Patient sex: M
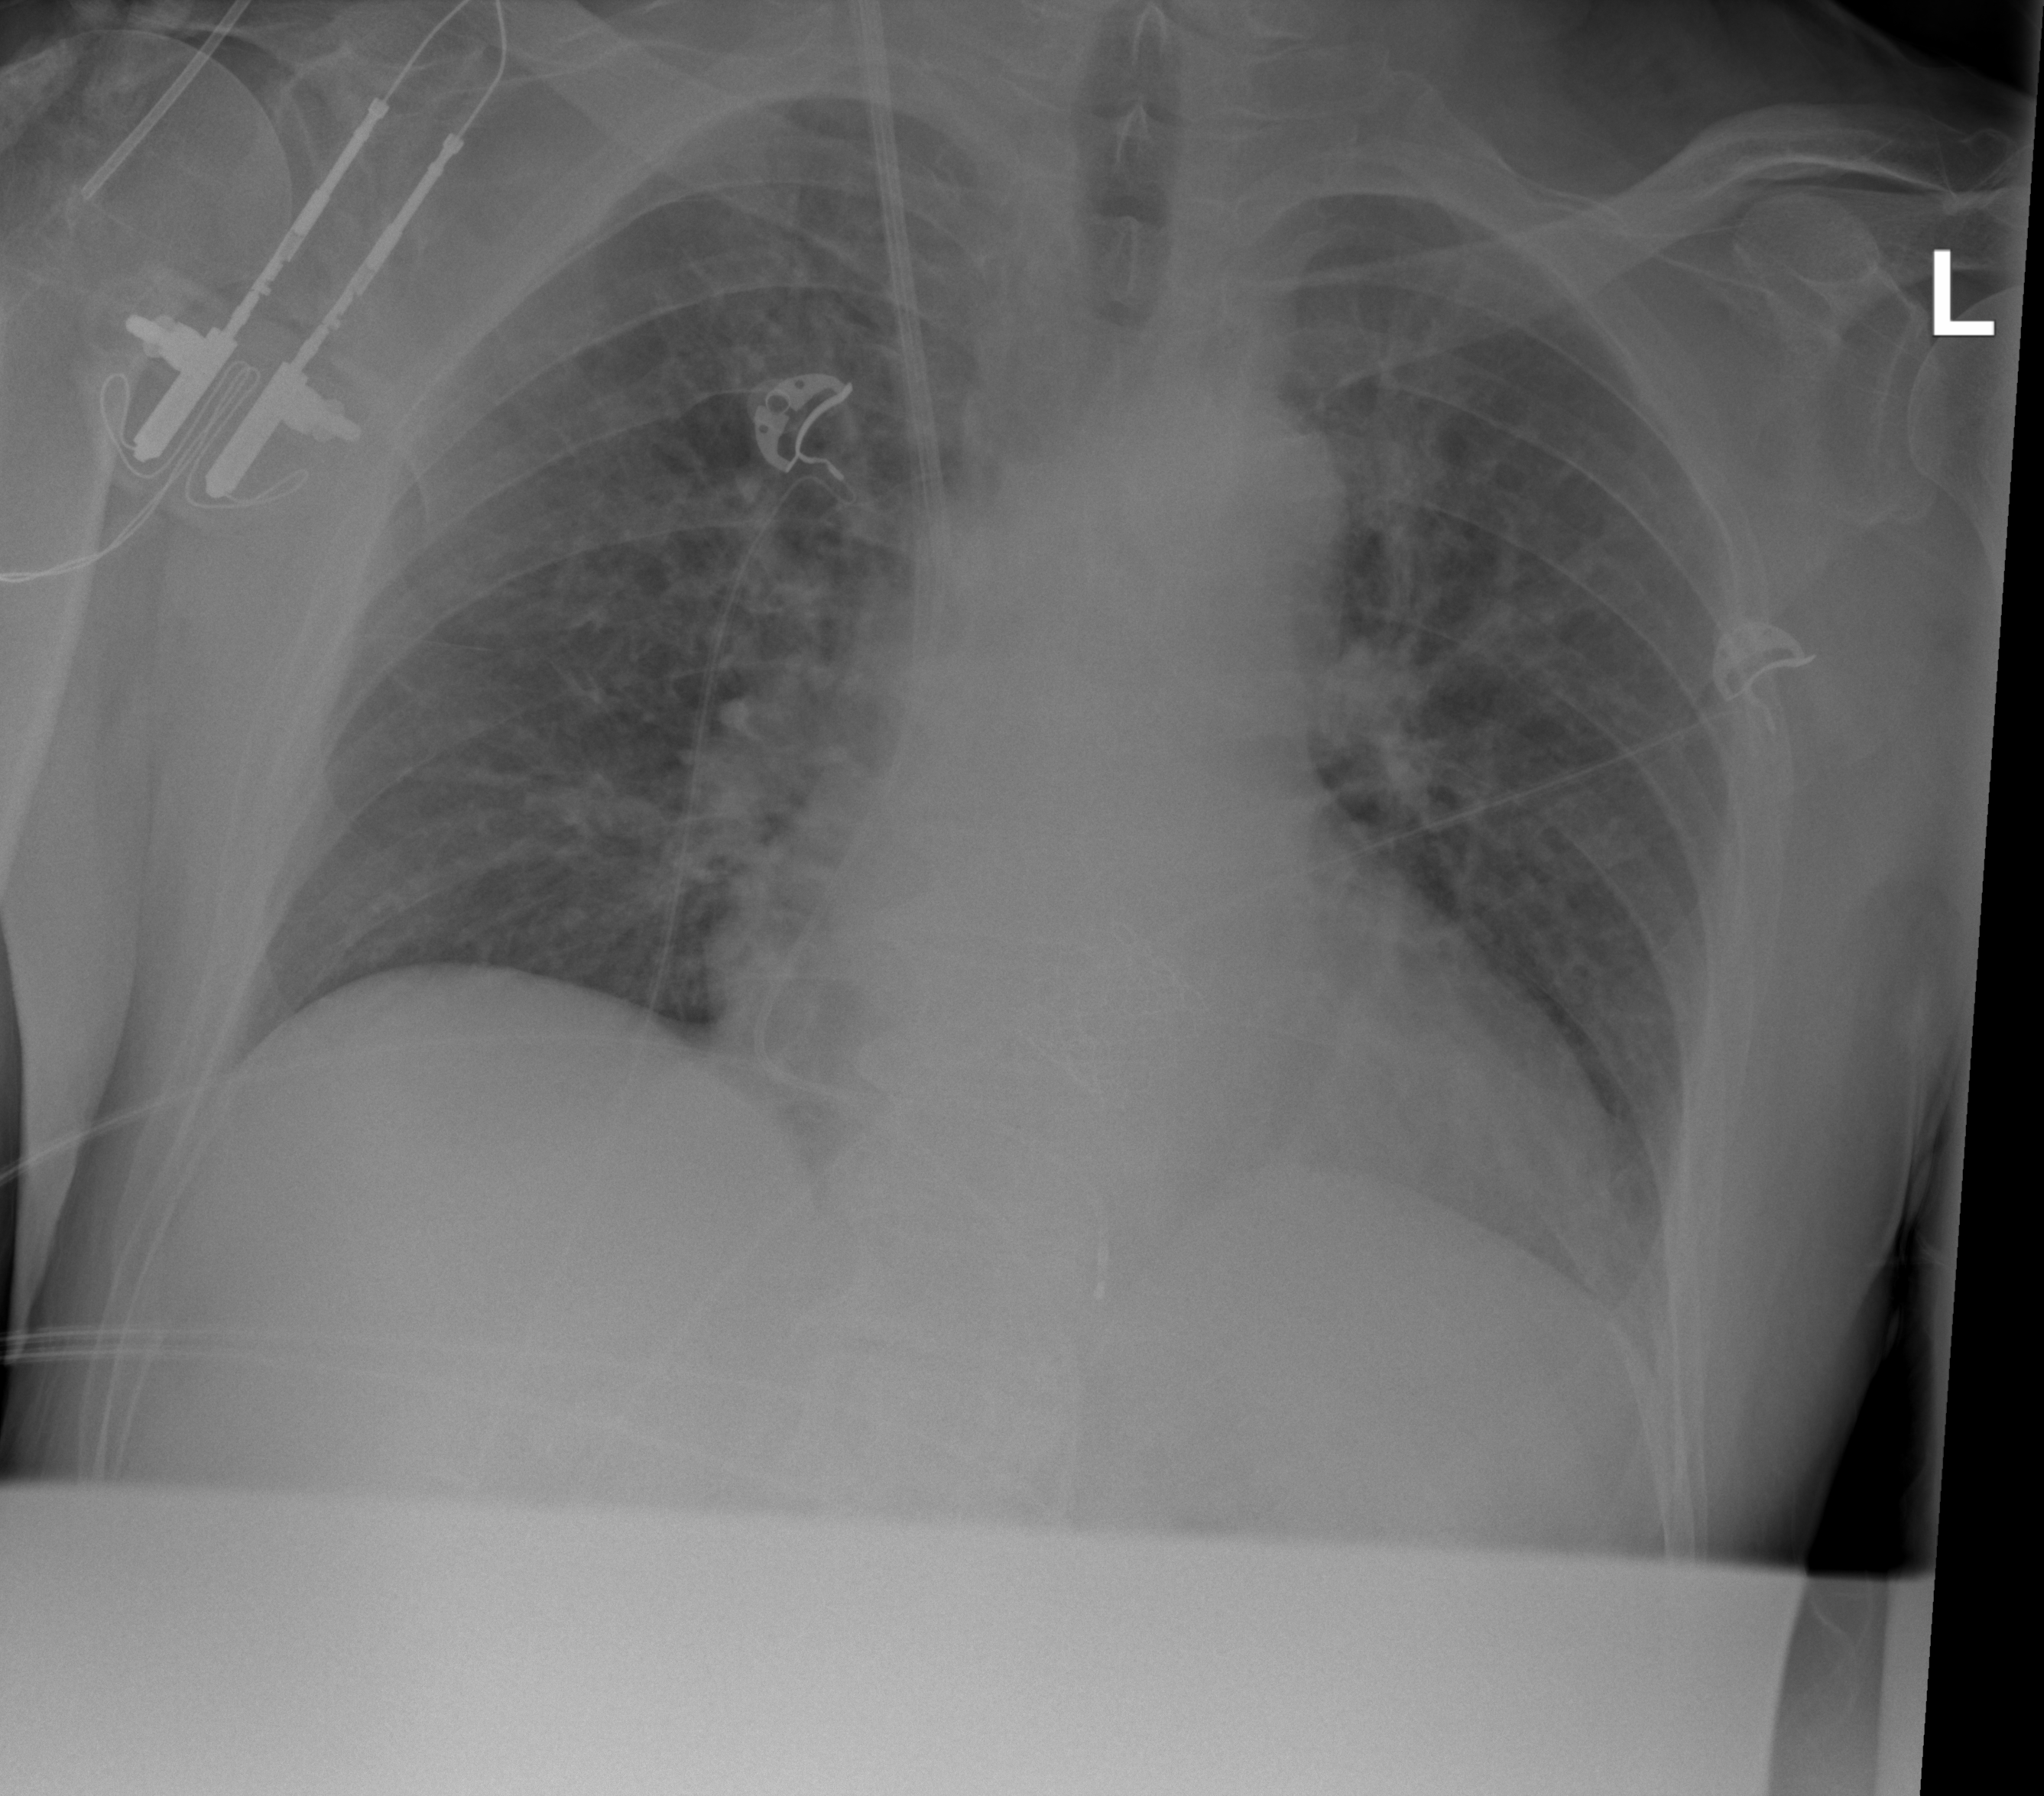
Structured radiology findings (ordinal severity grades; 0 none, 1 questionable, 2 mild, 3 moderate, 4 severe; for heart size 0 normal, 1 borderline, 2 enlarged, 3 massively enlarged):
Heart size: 1
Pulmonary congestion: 2
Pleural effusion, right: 0
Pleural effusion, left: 0
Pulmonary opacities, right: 2
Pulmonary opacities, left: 0
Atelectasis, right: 2
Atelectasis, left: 0